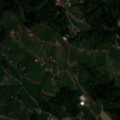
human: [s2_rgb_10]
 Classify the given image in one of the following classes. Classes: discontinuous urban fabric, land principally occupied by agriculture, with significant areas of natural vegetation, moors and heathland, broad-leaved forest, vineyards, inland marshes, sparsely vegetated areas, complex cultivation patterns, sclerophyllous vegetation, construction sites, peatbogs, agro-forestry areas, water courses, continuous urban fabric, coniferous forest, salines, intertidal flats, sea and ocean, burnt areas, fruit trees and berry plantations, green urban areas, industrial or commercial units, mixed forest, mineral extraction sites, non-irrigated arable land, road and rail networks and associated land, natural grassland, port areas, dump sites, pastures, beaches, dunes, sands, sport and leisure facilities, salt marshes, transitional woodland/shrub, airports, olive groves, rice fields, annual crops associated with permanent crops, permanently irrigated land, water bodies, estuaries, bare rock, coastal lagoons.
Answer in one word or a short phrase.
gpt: discontinuous urban fabric, pastures, complex cultivation patterns, mixed forest